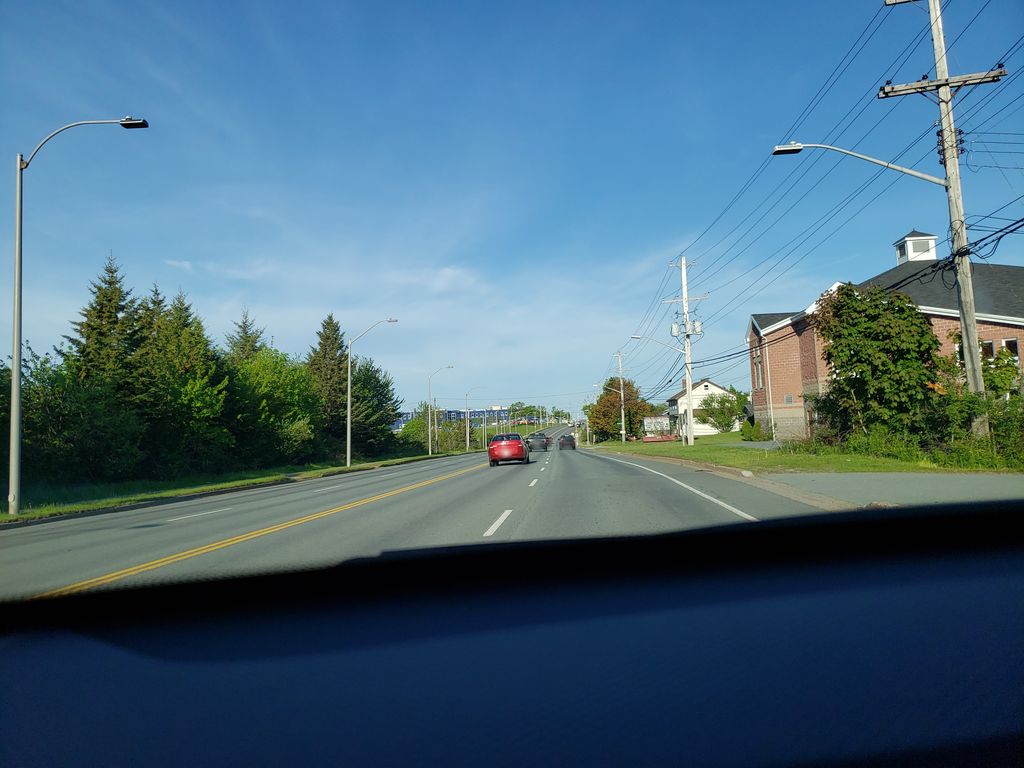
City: halifax